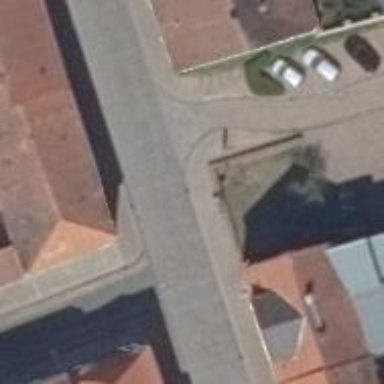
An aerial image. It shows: Residential road with flattened cobblestone surface and sidewalks on both sides.